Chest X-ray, AP view. Patient: 49 years old, sex M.
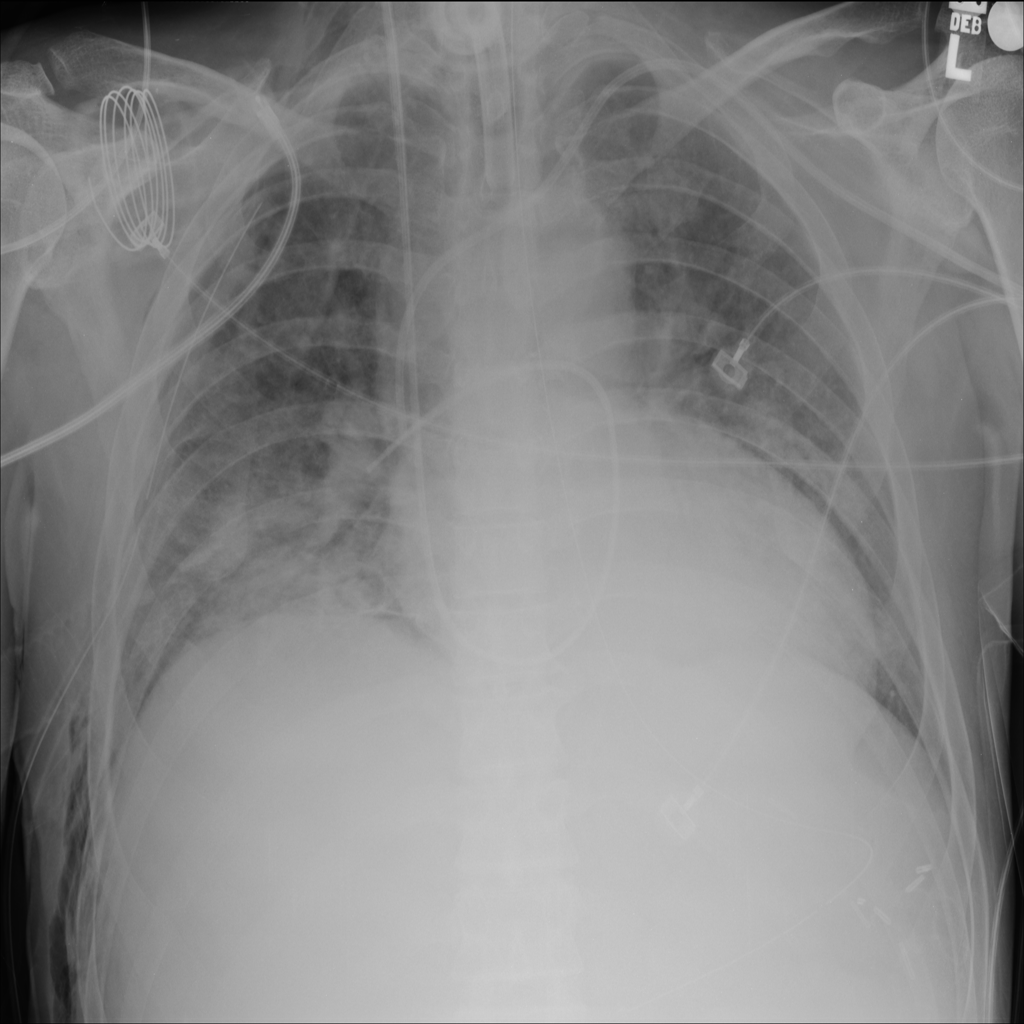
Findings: Infiltration